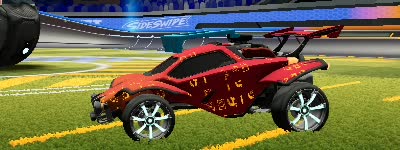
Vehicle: octane